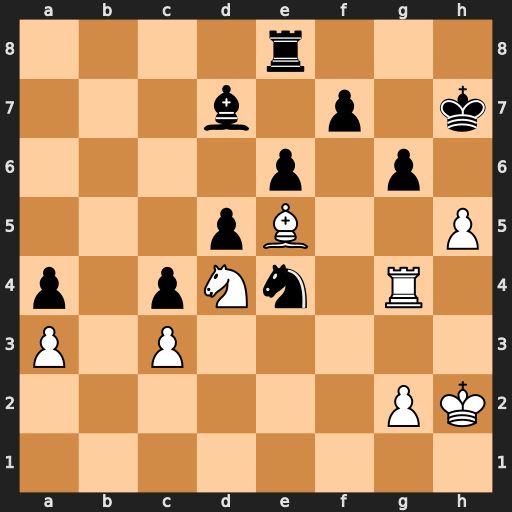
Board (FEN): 4r3/3b1p1k/4p1p1/3pB2P/p1pNn1R1/P1P5/6PK/8
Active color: w
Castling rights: -
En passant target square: -
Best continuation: hxg6+ fxg6 Rh4+ Kg8 Rh8+ Kf7 Rh7+ Kf8 Rxd7